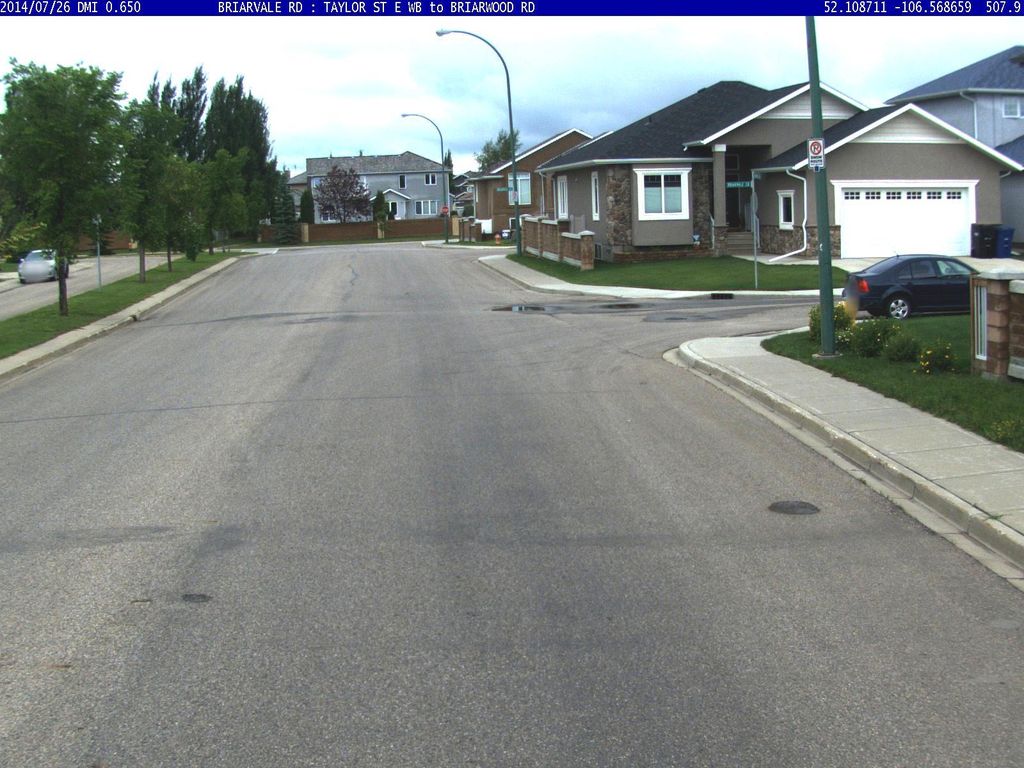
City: saskatoon